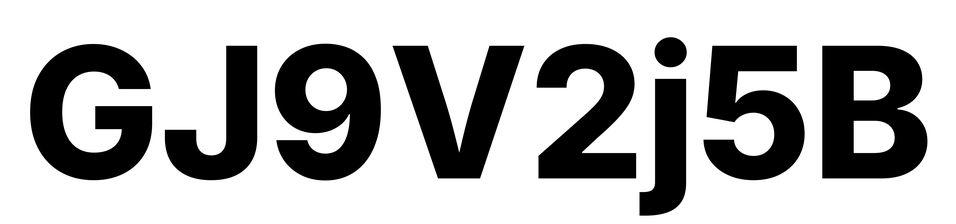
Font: Inter_ExtraBold